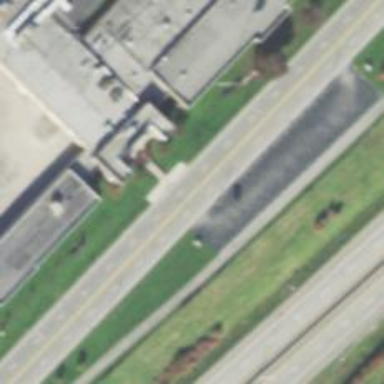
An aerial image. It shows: Secondary road with asphalt surface.